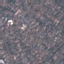
Label: Residential